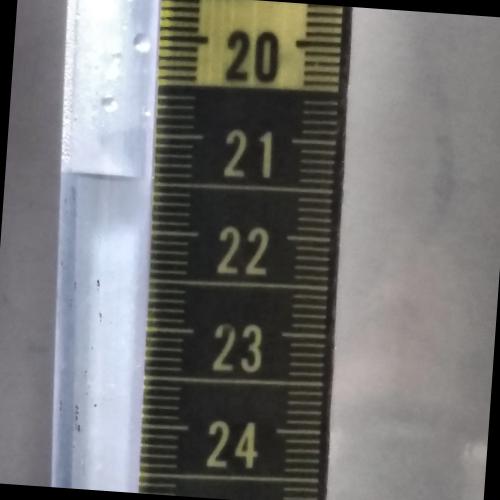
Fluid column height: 21.5 cm